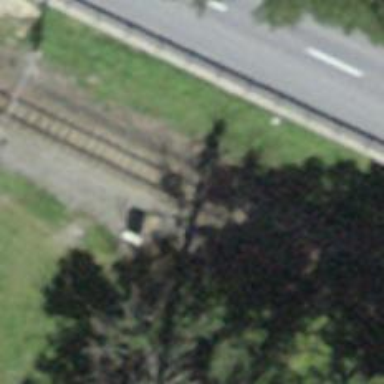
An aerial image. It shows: Railway signal.